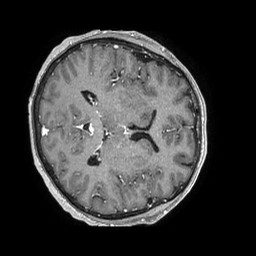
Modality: T1w
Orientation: axial
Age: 55
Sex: male
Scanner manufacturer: philips
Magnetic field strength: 1.5 T
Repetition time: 0.007697 s
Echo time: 0.003544 s